Aerial crown-view tile of a tropical tree (Barro Colorado Island, Panama), acquired 20250616:
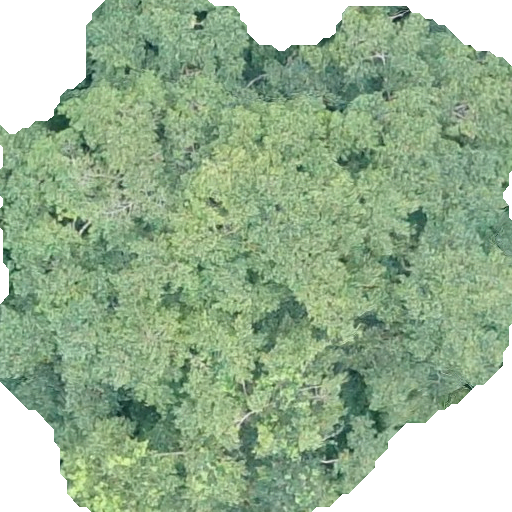
Species: Chrysophyllum cainito
GBIF accepted scientific name: Chrysophyllum cainito
Crown area: 327.467 m²